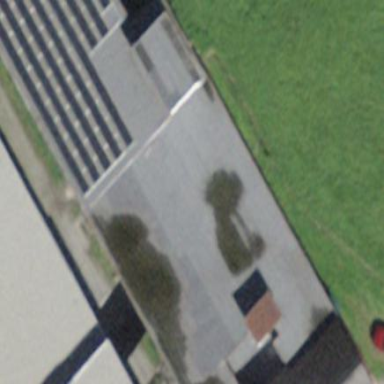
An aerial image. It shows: Industrial building.